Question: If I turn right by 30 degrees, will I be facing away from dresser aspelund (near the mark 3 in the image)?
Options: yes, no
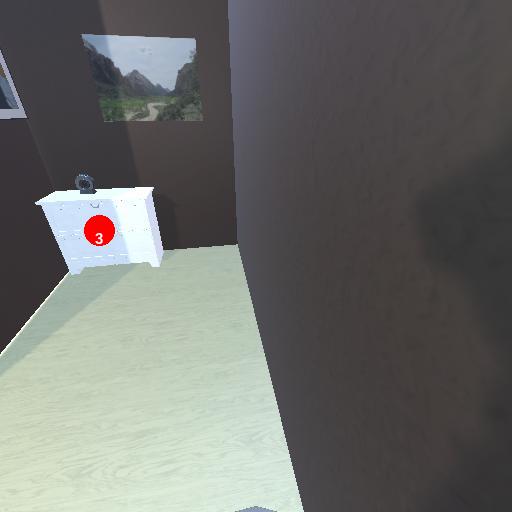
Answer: yes